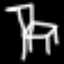
Label: chair